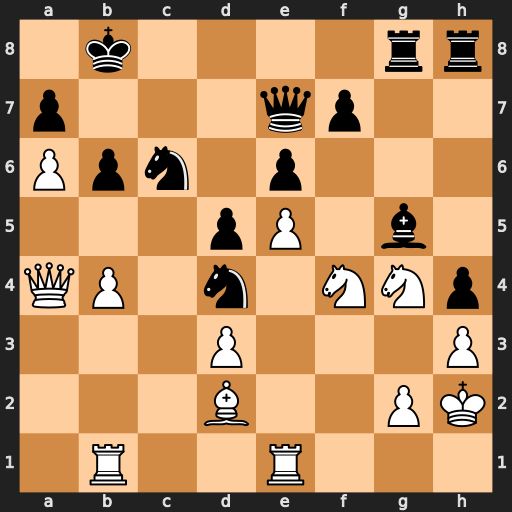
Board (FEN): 1k4rr/p3qp2/Ppn1p3/3pP1b1/QP1n1NNp/3P3P/3B2PK/1R2R3
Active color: w
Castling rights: -
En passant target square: -
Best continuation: b5 Bxf4+ Bxf4 Rxg4 hxg4